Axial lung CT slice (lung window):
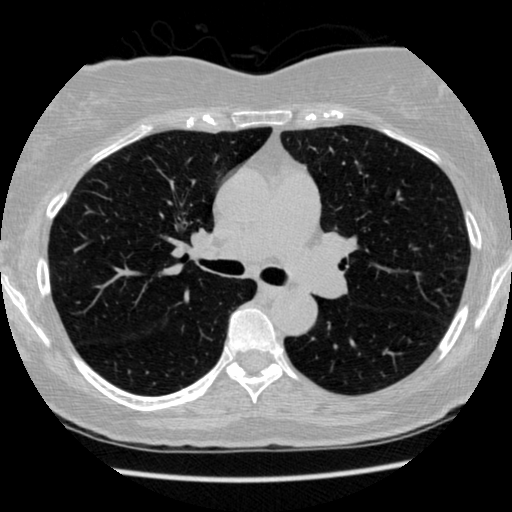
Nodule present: no